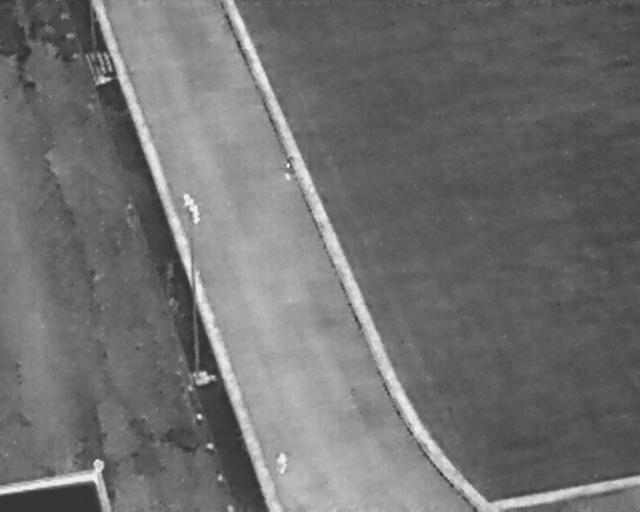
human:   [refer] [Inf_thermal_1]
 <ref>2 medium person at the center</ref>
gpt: <box>[[43, 32, 46, 34, 2], [28, 40, 31, 43, 2]]</box>